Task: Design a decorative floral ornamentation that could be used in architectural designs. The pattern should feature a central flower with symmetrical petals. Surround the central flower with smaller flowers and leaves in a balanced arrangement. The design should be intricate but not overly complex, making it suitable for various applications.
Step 41:
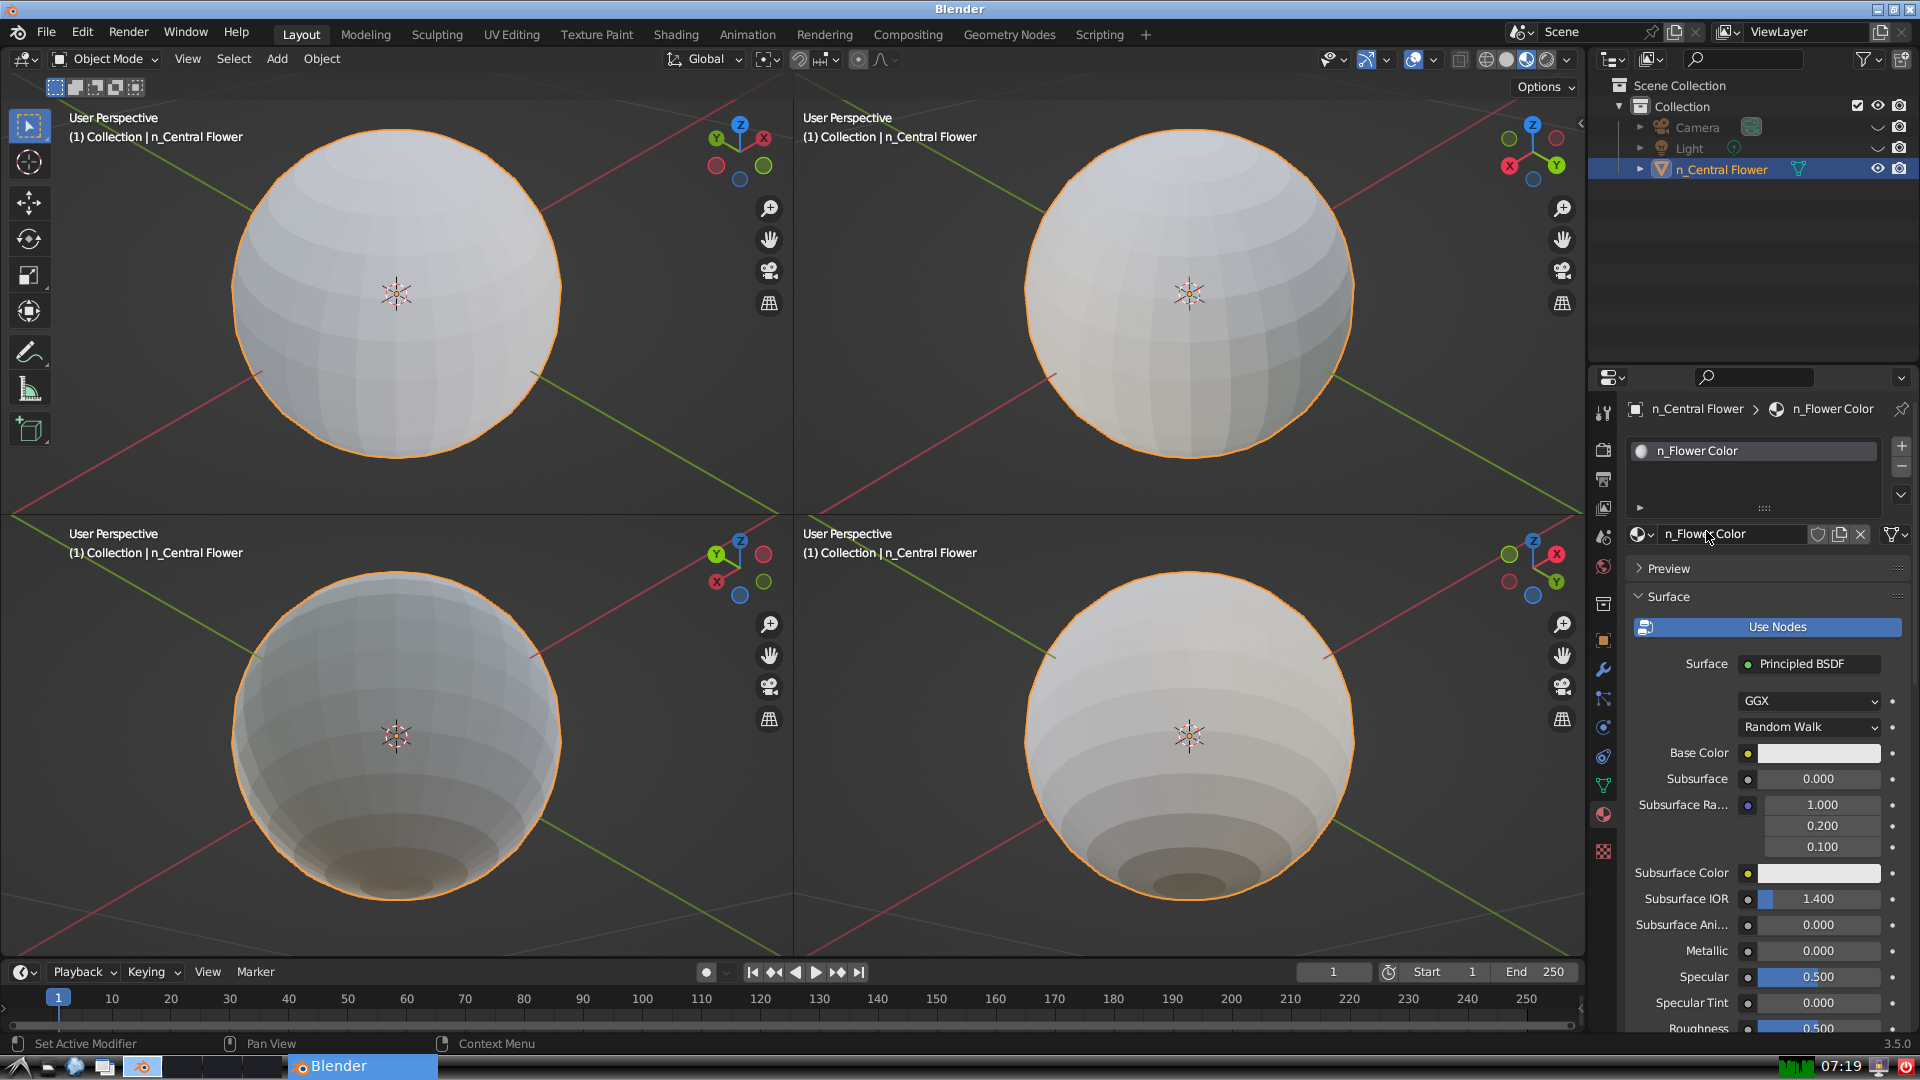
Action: {"mouse_move": [1816, 750]}